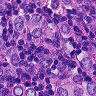
Metastatic tissue present: yes